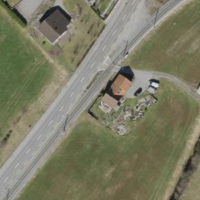
EUNIS habitat code: 24
Species observed at this site:
Saponaria ocymoides
Filipendula ulmaria